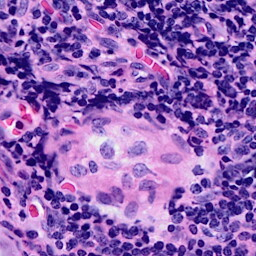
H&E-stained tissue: Breast